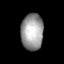
Tissue: lung
Cell type: Epithelial cells
Senescence score: 0.2307
Nuclear area (px): 801
Mean DAPI intensity: 154.929